Question: I have found a strange bug in ios. When I use UINavigationController and push other controllers, the titleView shifted to the right so much as how many controllers was pushed
It's looks like this:

My code is simple:
'''
self.navigationItem.title = @"Test Title";
'''
In the second case, controller has 5th in 'viewControllers' stack. The controller in the all cases is same.
I was using the 'appearance' for 'UIBarButtonItem', in my AppDelegate.
'''
[[UIBarButtonItem appearance] setBackButtonTitlePositionAdjustment:UIOffsetMake(-1000, 0) forBarMetrics:UIBarMetricsDefault];
'''
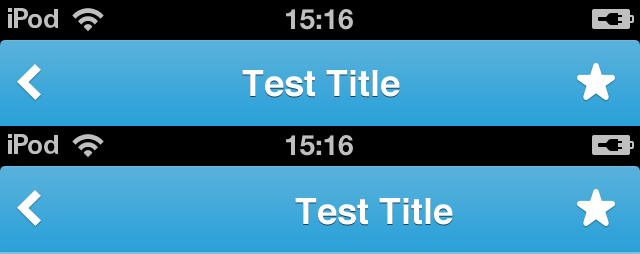
Answer: I was fix it with some trick =)
'''
[[UIBarButtonItem appearanceWhenContainedIn:[UINavigationBar class], nil] setTitleTextAttributes:@{UITextAttributeFont: [UIFont systemFontOfSize:0.1]}
forState:UIControlStateNormal];
'''